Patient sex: F
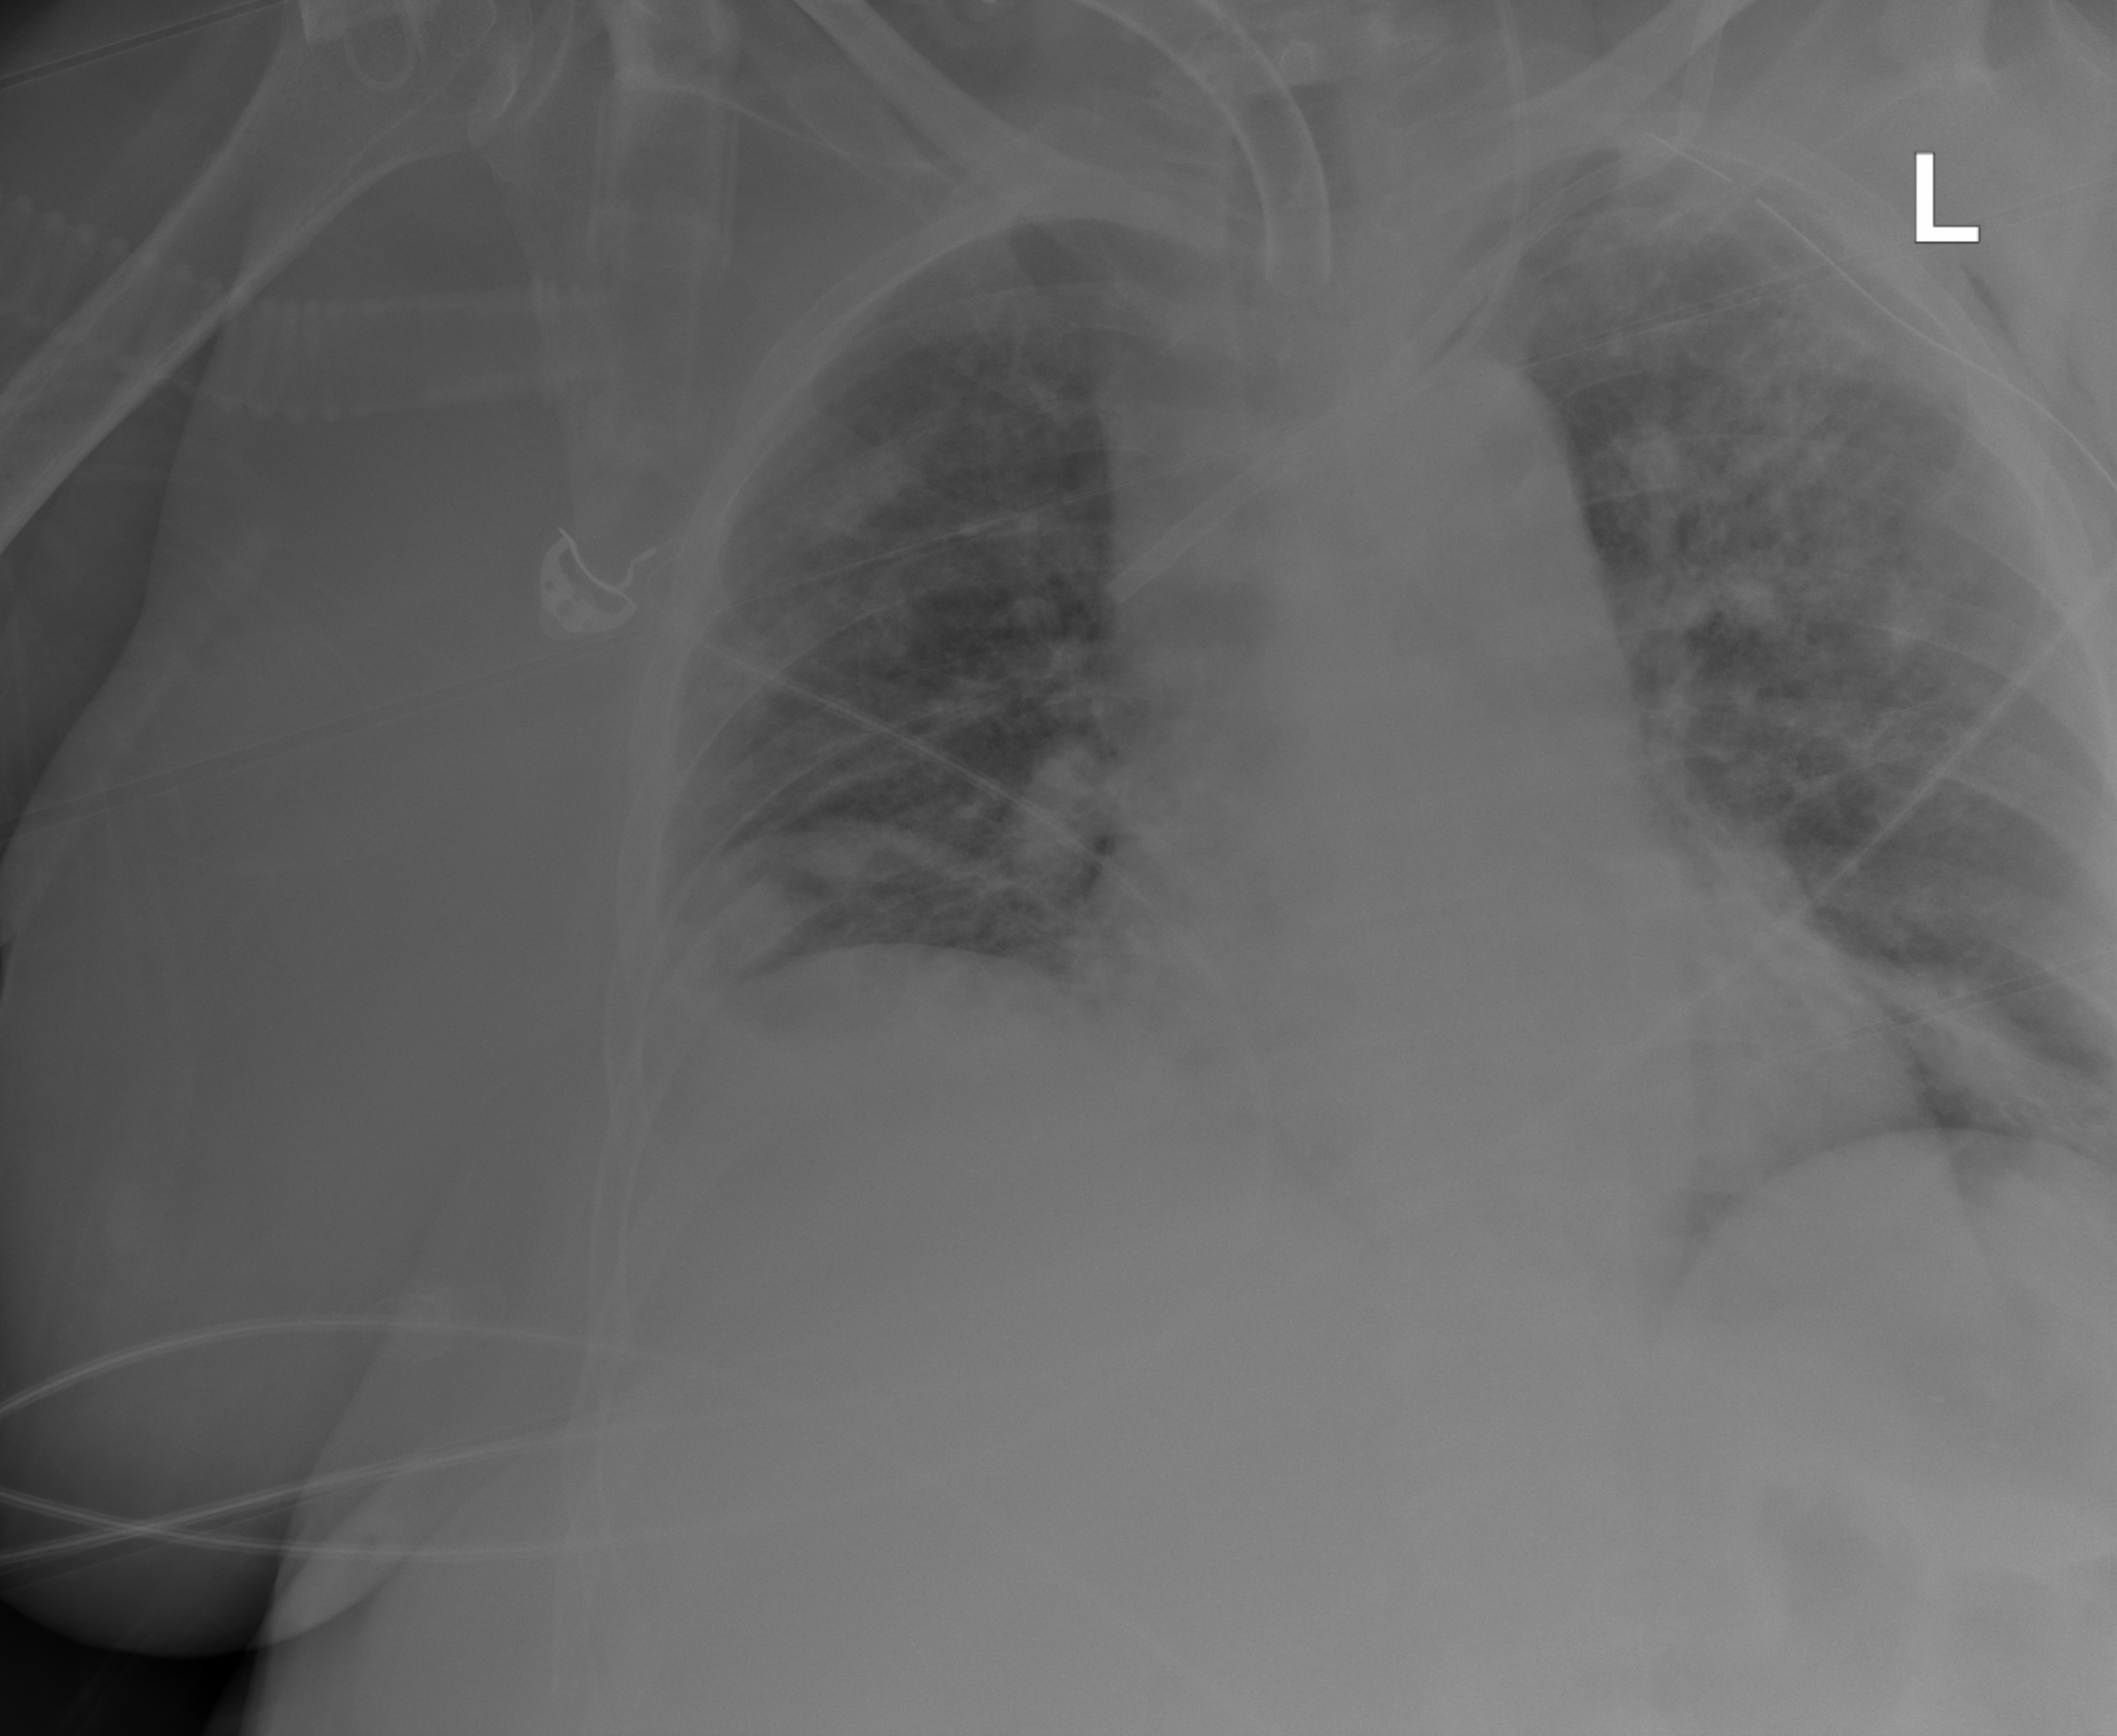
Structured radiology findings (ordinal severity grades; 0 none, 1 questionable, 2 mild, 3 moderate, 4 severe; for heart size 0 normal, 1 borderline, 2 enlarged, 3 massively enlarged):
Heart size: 0
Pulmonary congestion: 0
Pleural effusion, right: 0
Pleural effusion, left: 0
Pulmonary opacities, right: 2
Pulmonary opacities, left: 2
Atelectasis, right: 2
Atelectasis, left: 2